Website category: auto
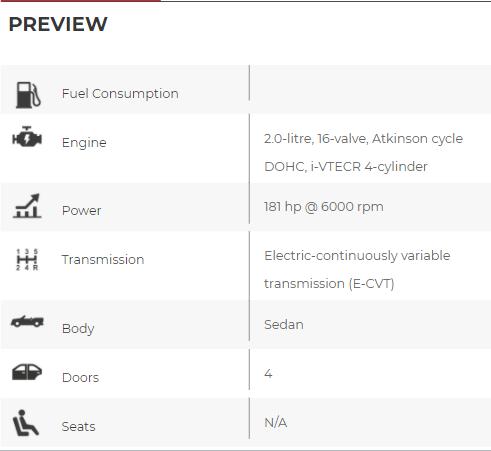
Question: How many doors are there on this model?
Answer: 4

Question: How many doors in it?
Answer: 4

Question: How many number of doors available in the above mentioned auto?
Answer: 4

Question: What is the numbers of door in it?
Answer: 4

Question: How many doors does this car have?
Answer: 4

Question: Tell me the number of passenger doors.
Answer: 4

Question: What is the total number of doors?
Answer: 4

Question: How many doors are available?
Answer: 4

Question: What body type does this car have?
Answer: Sedan

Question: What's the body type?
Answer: Sedan

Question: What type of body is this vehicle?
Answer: Sedan

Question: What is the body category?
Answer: Sedan

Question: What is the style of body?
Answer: Sedan

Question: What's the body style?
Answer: Sedan

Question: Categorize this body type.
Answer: Sedan

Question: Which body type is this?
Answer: Sedan

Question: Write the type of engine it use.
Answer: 2.0-litre, 16-valve, Atkinson cycle DOHC, i-VTECR 4-cylinder

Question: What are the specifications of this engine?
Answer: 2.0-litre, 16-valve, Atkinson cycle DOHC, i-VTECR 4-cylinder

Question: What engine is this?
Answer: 2.0-litre, 16-valve, Atkinson cycle DOHC, i-VTECR 4-cylinder

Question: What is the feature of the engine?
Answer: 2.0-litre, 16-valve, Atkinson cycle DOHC, i-VTECR 4-cylinder

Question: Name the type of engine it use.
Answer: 2.0-litre, 16-valve, Atkinson cycle DOHC, i-VTECR 4-cylinder

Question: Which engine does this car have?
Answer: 2.0-litre, 16-valve, Atkinson cycle DOHC, i-VTECR 4-cylinder

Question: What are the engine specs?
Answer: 2.0-litre, 16-valve, Atkinson cycle DOHC, i-VTECR 4-cylinder

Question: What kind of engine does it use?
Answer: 2.0-litre, 16-valve, Atkinson cycle DOHC, i-VTECR 4-cylinder

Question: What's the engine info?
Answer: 2.0-litre, 16-valve, Atkinson cycle DOHC, i-VTECR 4-cylinder

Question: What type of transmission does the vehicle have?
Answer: Electric-continuously variable transmission (E-CVT)

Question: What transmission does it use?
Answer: Electric-continuously variable transmission (E-CVT)

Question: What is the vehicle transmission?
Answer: Electric-continuously variable transmission (E-CVT)

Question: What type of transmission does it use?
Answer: Electric-continuously variable transmission (E-CVT)

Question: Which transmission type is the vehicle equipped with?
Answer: Electric-continuously variable transmission (E-CVT)

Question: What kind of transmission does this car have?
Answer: Electric-continuously variable transmission (E-CVT)

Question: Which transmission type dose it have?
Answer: Electric-continuously variable transmission (E-CVT)

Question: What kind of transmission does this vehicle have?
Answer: Electric-continuously variable transmission (E-CVT)

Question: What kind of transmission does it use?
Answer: Electric-continuously variable transmission (E-CVT)

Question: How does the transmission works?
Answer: Electric-continuously variable transmission (E-CVT)

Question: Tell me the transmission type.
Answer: Electric-continuously variable transmission (E-CVT)

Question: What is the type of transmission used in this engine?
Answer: Electric-continuously variable transmission (E-CVT)

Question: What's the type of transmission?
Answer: Electric-continuously variable transmission (E-CVT)

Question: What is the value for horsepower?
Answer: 181 hp @ 6000 rpm

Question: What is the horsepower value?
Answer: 181 hp @ 6000 rpm

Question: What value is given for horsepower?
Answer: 181 hp @ 6000 rpm

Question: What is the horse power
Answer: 181 hp @ 6000 rpm

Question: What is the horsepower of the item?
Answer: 181 hp @ 6000 rpm

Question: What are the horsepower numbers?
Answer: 181 hp @ 6000 rpm

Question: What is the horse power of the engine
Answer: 181 hp @ 6000 rpm

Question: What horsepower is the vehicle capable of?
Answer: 181 hp @ 6000 rpm

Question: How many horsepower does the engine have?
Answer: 181 hp @ 6000 rpm

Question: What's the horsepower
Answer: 181 hp @ 6000 rpm

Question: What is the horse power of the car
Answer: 181 hp @ 6000 rpm

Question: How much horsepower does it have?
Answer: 181 hp @ 6000 rpm

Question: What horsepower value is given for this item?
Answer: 181 hp @ 6000 rpm

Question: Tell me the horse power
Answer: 181 hp @ 6000 rpm